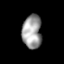
Tissue: lung
Cell type: Myeloid cells
Senescence score: 0.2023
Nuclear area (px): 639
Mean DAPI intensity: 157.044